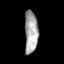
Tissue: prostate
Cell type: NK cells
Senescence score: 0.8488
Nuclear area (px): 563
Mean DAPI intensity: 165.948